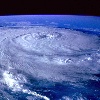
Label: cloud